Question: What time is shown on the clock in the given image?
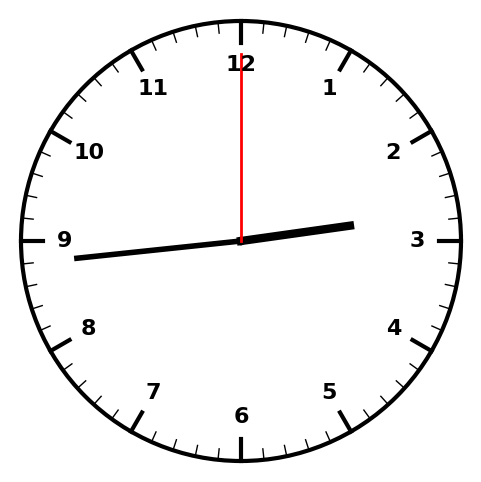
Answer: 02:44:00